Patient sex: M
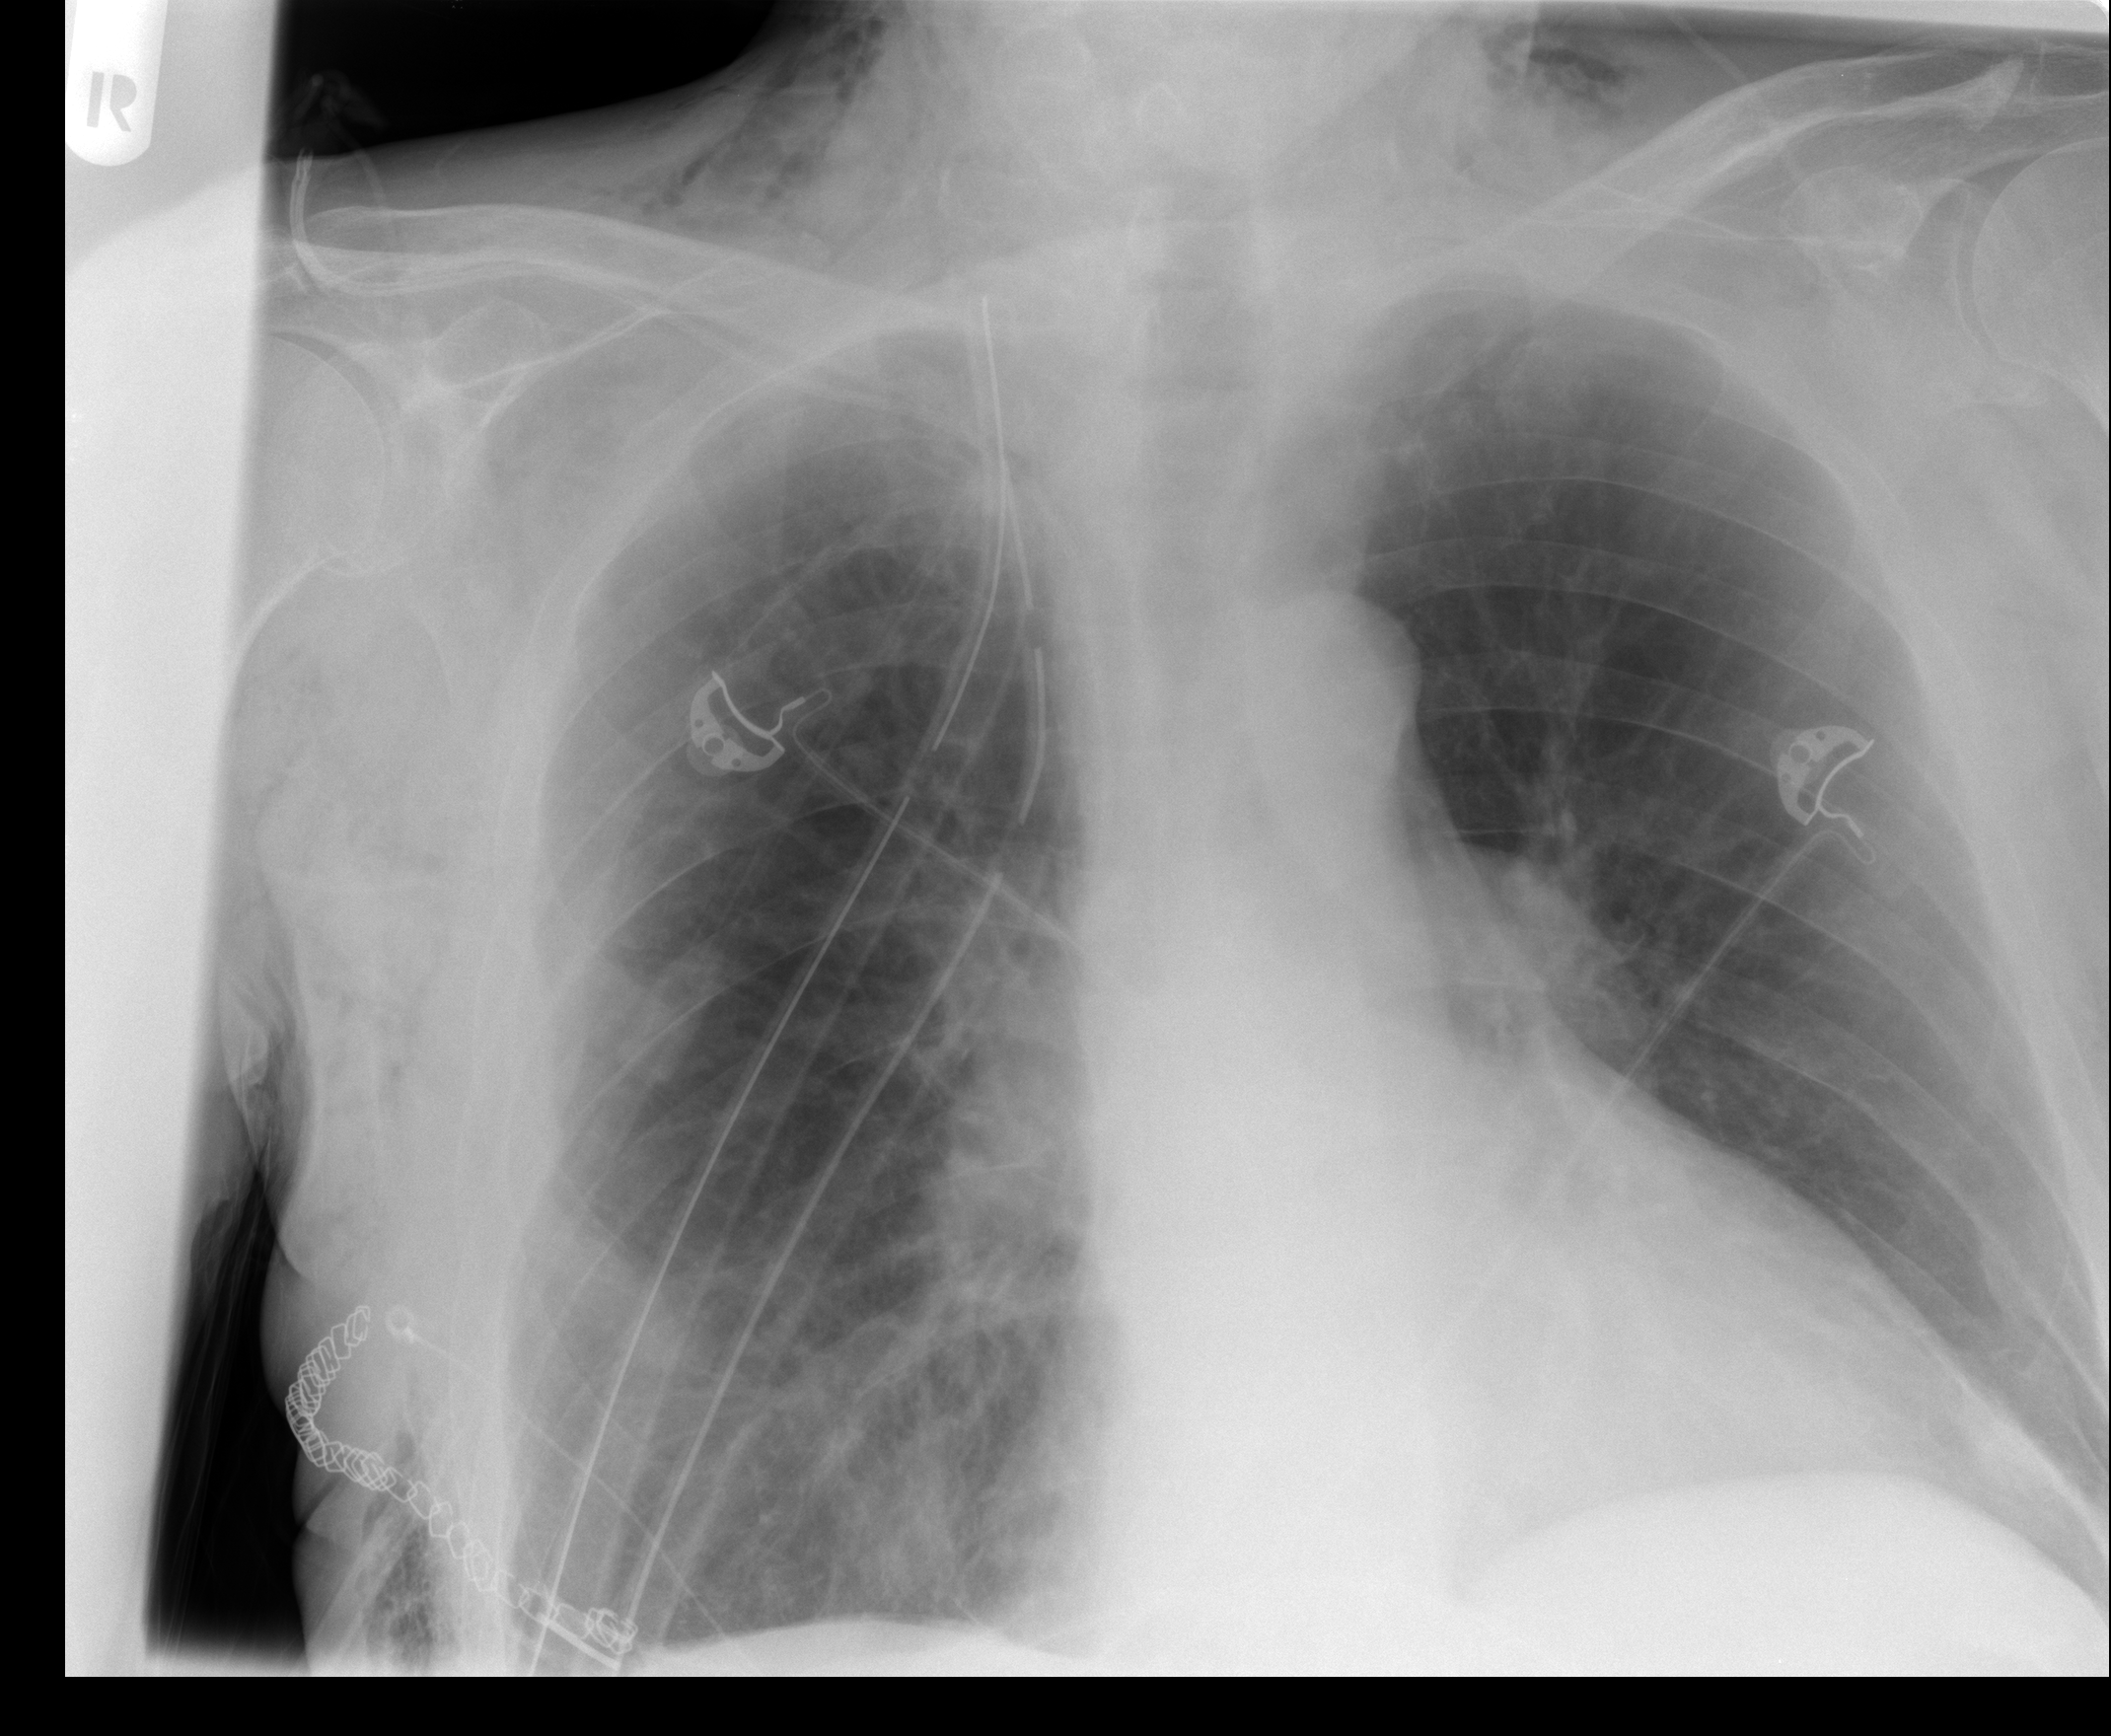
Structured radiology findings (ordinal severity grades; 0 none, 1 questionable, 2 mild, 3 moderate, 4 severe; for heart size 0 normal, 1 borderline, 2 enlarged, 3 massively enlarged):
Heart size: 0
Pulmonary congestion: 0
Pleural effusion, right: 0
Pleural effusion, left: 0
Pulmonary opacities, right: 2
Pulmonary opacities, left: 0
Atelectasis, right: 2
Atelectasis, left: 2